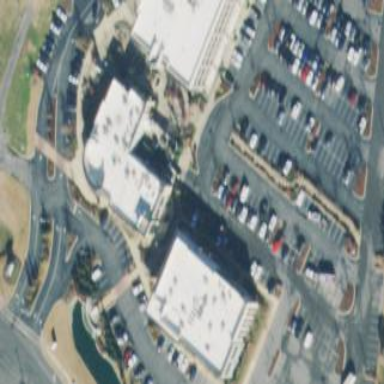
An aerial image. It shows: Retail building.